Question: To left of an RTC component is '(4: backup before drop)'. What does this mean & why is it appearing ? Is this a backed up component before it was dropped (deleted) ?

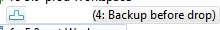
Answer: 4 is the id of a baseline (1 being the id of the first baseline referring to an empty component)
'Backup before drop' is the name of the baseline given by the user having created said baseline.
You can change at any time that baseline and select another by clicking on the button 'Replace with ' in your repository workspace.